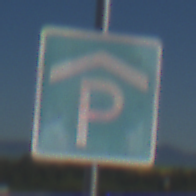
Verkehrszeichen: Parkhaus
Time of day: MorningAfternoon
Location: Outdoor (RoadRail)
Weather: Clear
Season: NotSpecified
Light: Natural